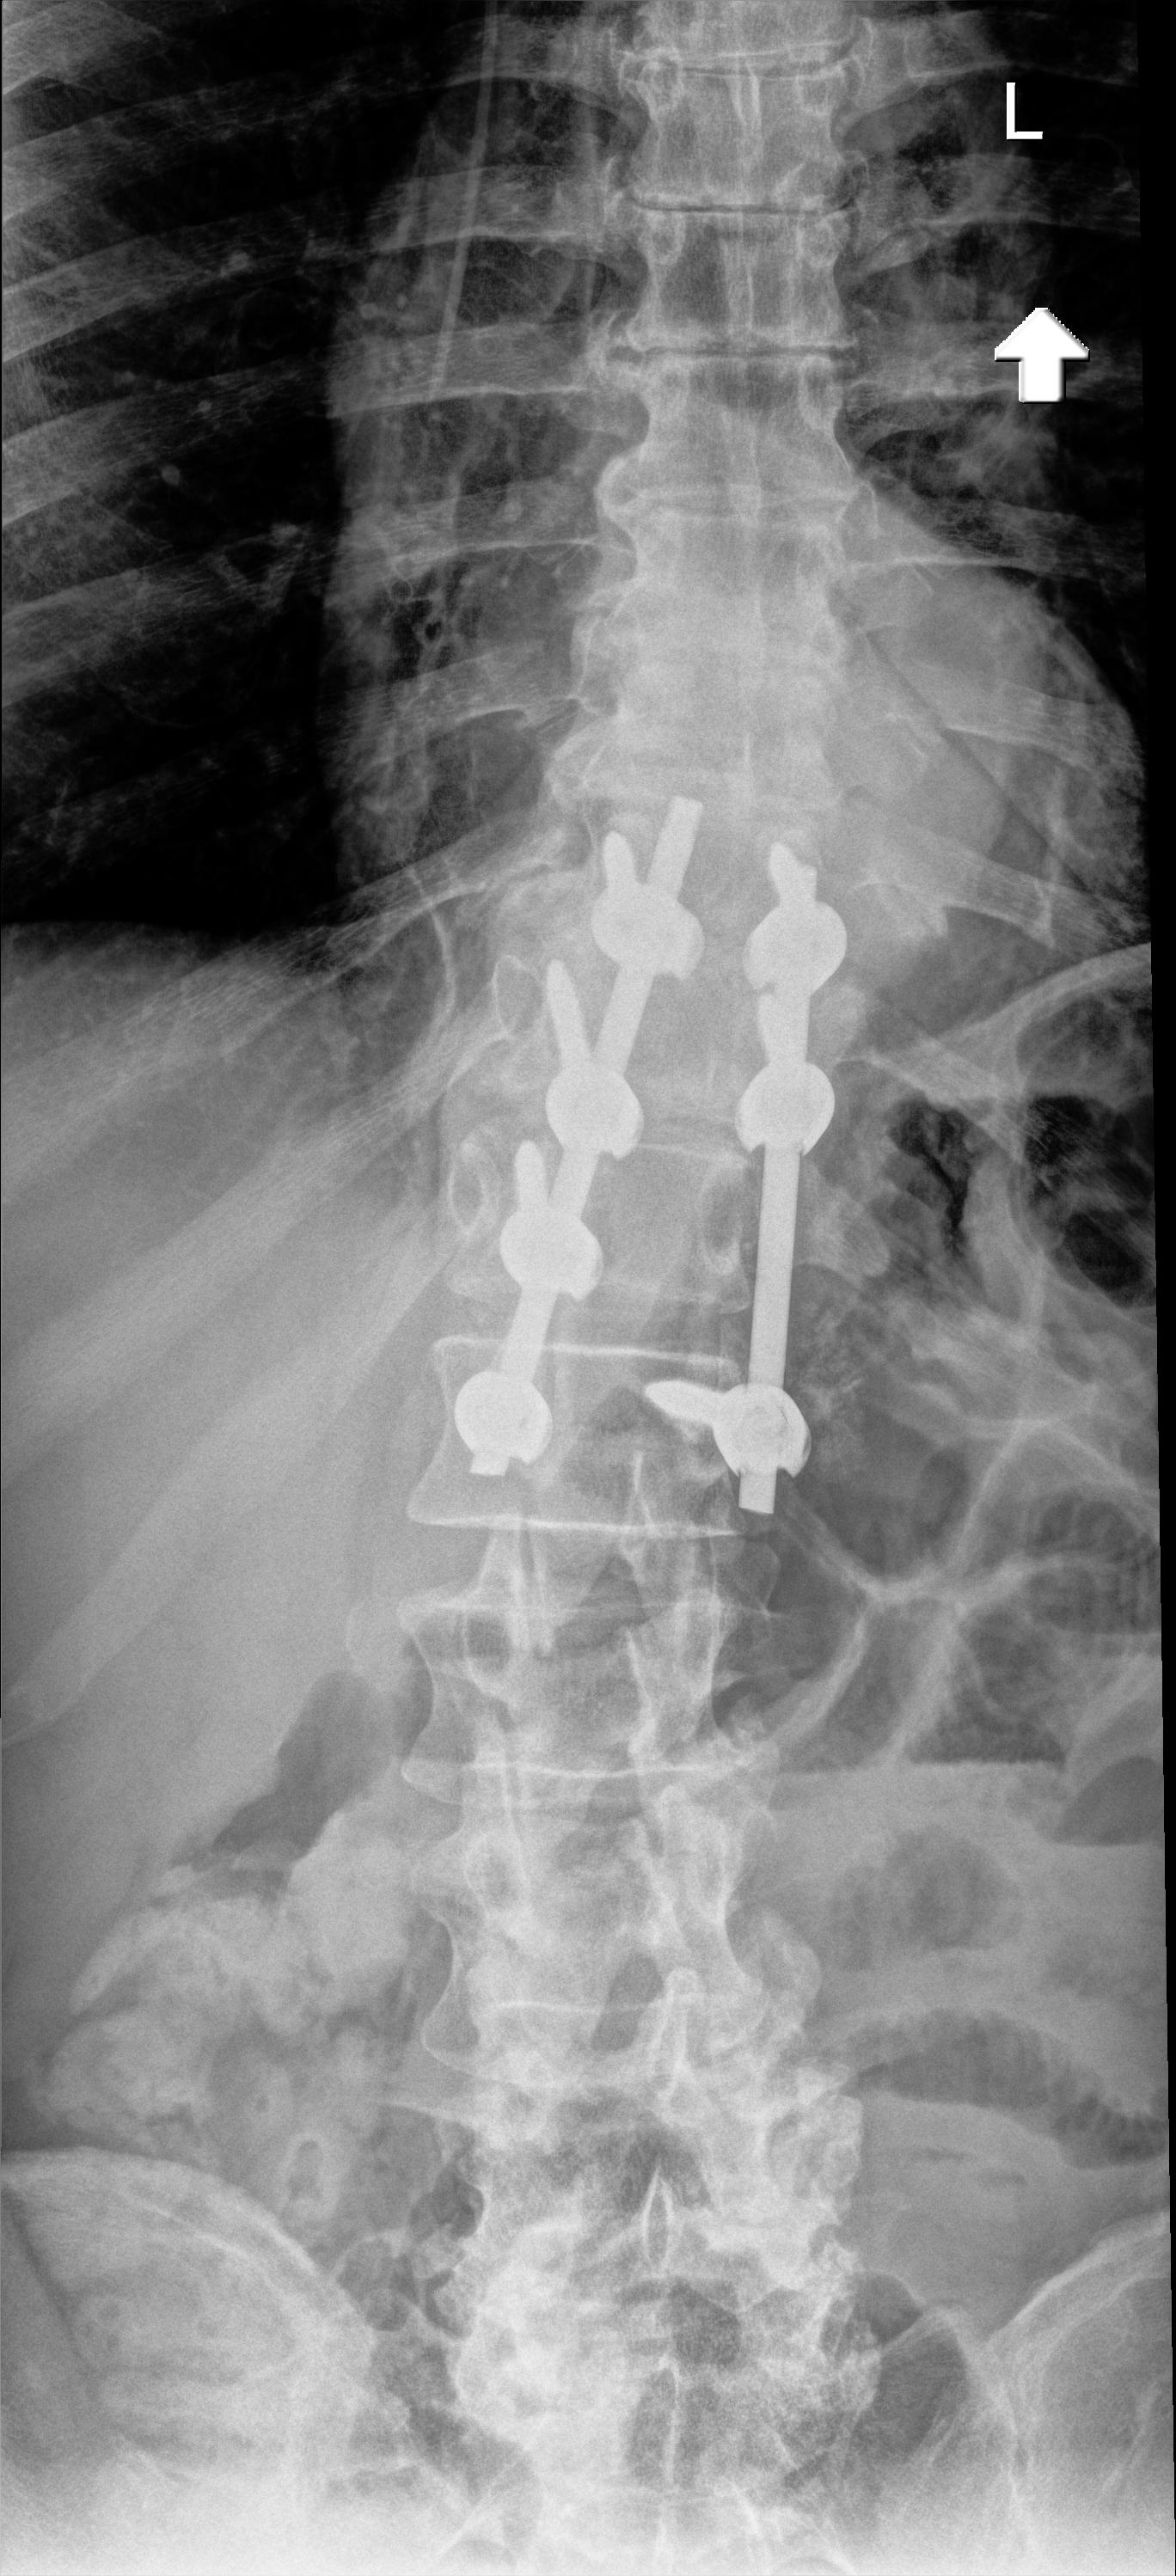
View: AP
Implant manufacturer: seaspine mariner